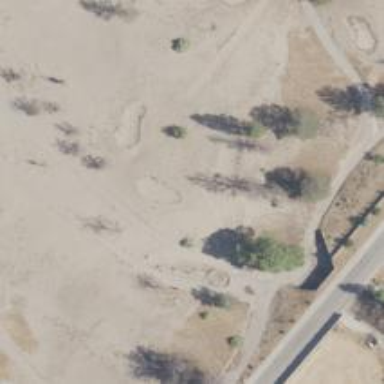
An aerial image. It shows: Golf hole.